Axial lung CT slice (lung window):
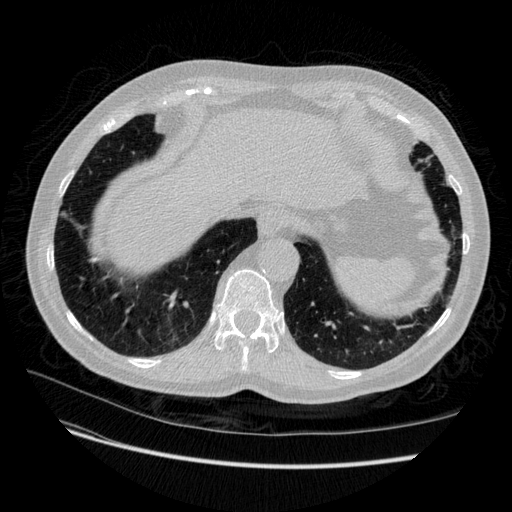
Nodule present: no